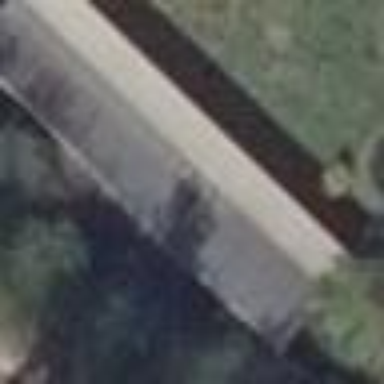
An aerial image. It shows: Shed building.